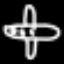
Label: airplane